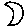
Label: moon